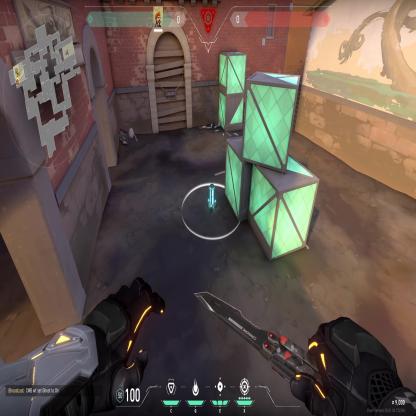
Label: planted spike